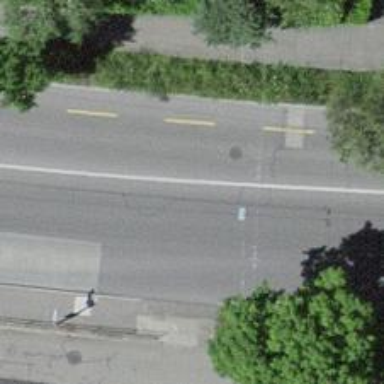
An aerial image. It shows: Trolleybus stop position for public transport.